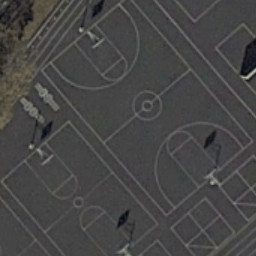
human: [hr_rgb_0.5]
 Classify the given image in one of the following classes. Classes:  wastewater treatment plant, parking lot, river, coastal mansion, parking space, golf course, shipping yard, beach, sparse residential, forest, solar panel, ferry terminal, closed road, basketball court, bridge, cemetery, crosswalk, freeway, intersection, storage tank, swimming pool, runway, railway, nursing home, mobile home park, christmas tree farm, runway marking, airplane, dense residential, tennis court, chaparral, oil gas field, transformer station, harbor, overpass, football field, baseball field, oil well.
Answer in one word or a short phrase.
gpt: basketball court